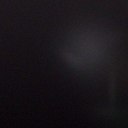
Screen state: off